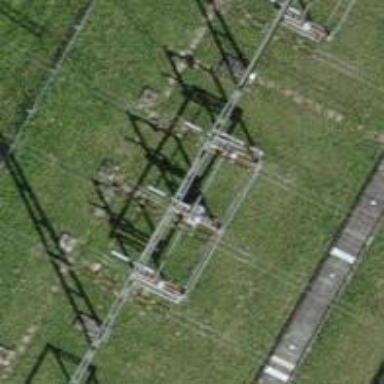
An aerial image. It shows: Insulator used in power systems.